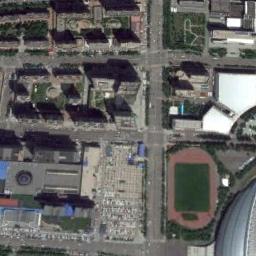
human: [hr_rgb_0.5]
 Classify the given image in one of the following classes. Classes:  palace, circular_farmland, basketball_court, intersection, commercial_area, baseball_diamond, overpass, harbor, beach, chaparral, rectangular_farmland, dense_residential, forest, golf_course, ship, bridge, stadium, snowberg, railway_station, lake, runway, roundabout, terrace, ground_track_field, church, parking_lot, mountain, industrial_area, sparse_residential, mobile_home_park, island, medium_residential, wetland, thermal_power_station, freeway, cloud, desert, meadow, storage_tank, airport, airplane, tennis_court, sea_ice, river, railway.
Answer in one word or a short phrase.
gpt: ground_track_field